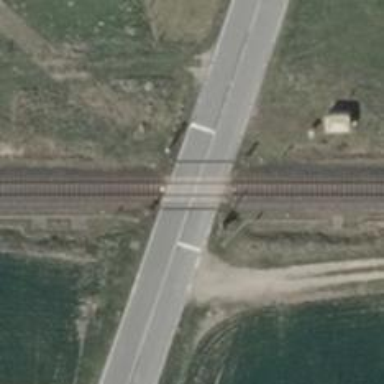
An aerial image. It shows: Railway level crossing.